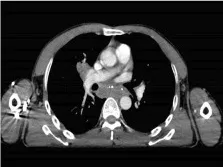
Serial CT and MRI of the case. (A,B) Baseline CT at diagnosis of the lung.
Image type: radiology (ct)